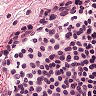
Metastatic tissue present: no